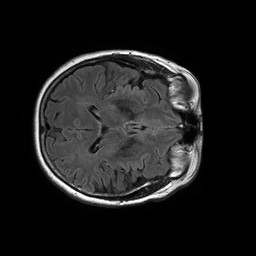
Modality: FLAIR
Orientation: axial
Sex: female
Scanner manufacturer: philips
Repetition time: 11 s
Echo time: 0.125 s